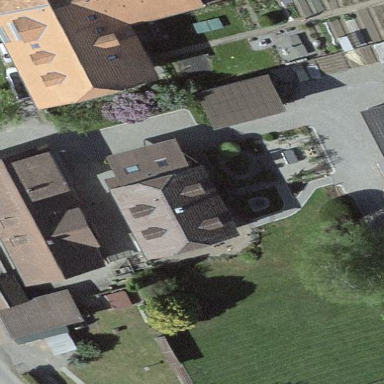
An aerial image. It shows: Residential building.